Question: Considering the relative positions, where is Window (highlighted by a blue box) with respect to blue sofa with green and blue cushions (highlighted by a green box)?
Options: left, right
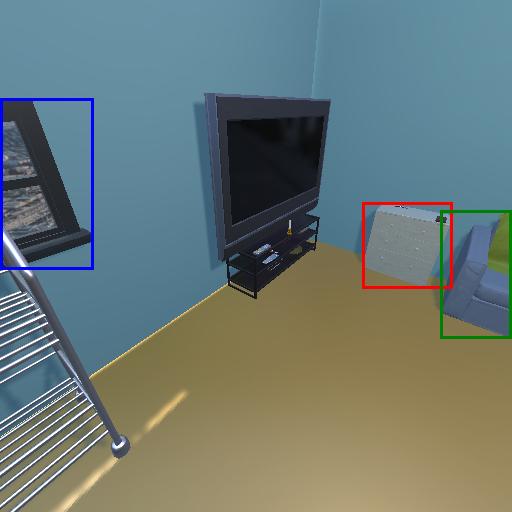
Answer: left